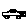
Label: car